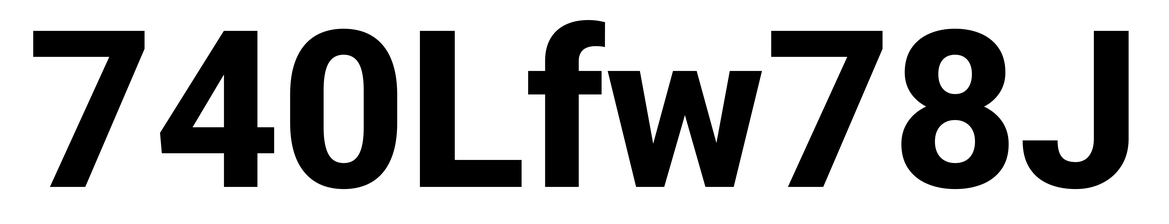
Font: Roboto_ExtraBold